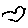
Label: bird